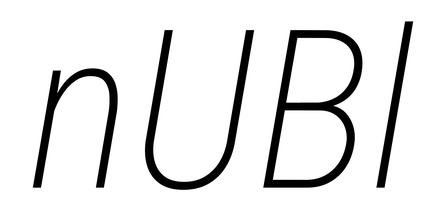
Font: Roboto-Italic_Condensed_ExtraLight_Italic